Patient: sex M, age 30
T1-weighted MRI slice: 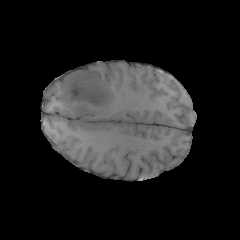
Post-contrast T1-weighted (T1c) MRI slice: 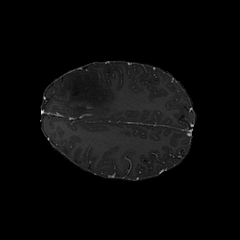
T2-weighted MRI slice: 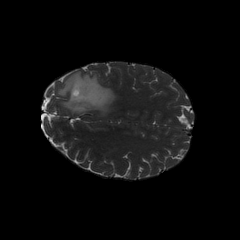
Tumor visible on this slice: yes
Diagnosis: Astrocytoma, IDH-mutant
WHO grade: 3